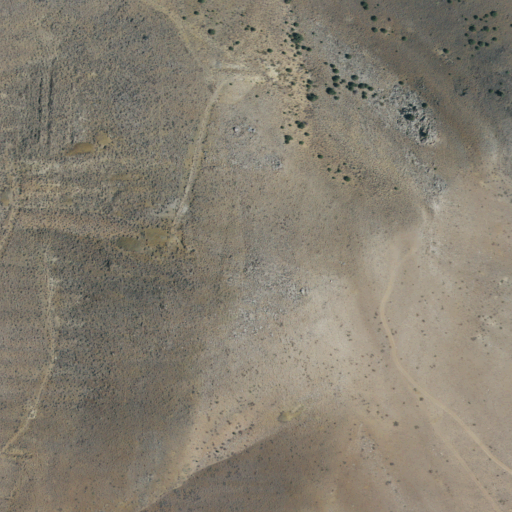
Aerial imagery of mountain in California named Round Mountain containing only shrub